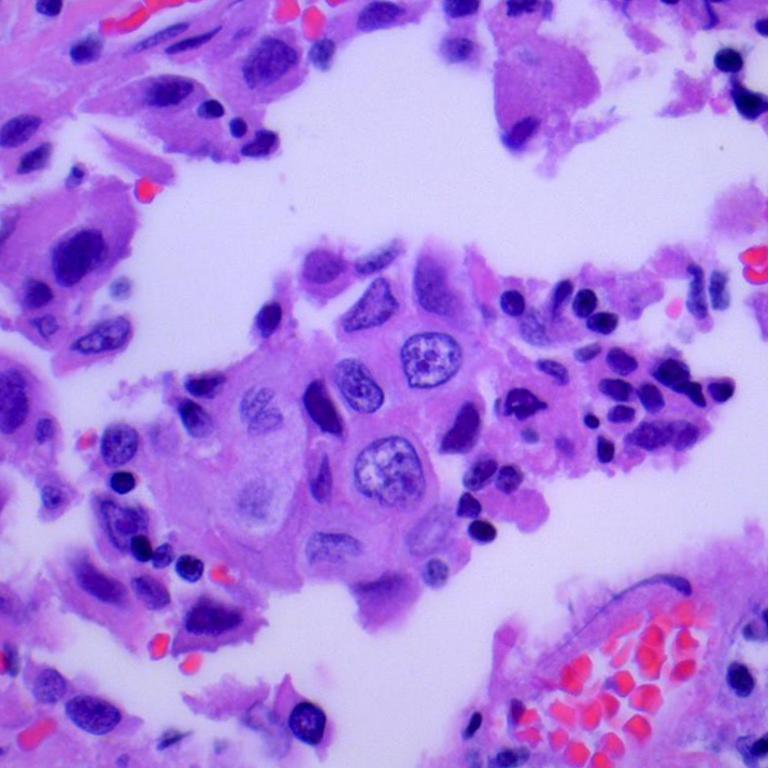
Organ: lung
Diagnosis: adenocarcinomas